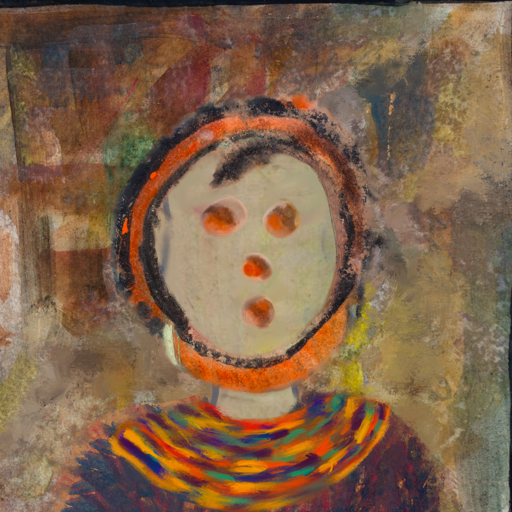
Background: Mosgoul, Head And Neck Front: Hill_Girl, Face Front: Rupkatha, Bust: In_The_Sun, Hair Front: Childish, Head Accessory: Blank, Second Necklace: An_Impression_2, Necklace: Blank, Baby: Blank